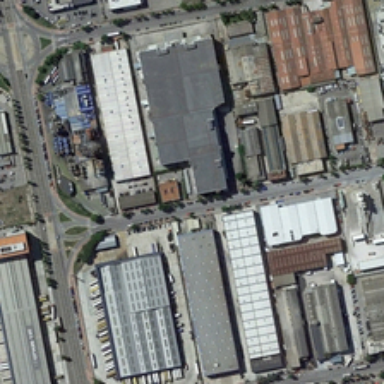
A lot of industrial zones along the lake .